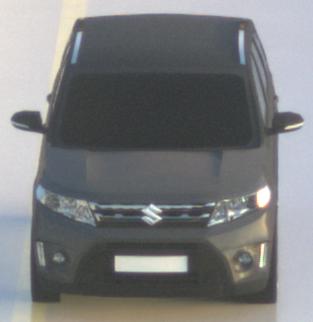
Make: Suzuki
Model: Vitara 1.6
Detailed model: Vitara (LY)
Model produced from: 2015/04
Model produced until: 2018/08
Doors: 5
Color: gray
Road condition: wet road
Daytime: dawn
Contrast: medium contrast